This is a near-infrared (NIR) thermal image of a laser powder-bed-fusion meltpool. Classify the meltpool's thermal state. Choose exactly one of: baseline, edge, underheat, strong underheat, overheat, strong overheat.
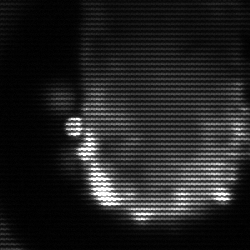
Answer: baseline